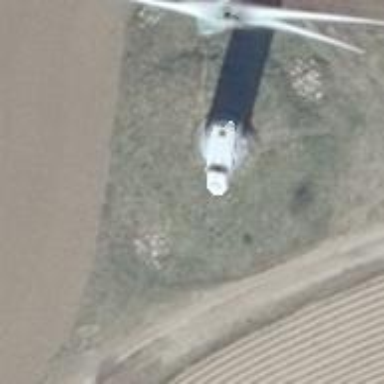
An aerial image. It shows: Wind generator powered by horizontal-axis wind turbine.